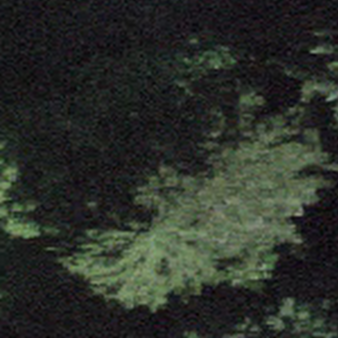
Label: other